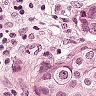
Metastatic tissue present: yes